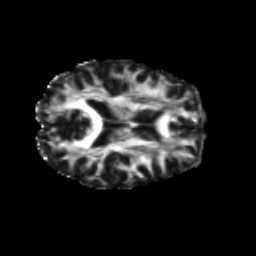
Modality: FA
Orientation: axial
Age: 33
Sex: female
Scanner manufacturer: siemens
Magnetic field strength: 3 T
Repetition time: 8.8 s
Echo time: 0.085 s